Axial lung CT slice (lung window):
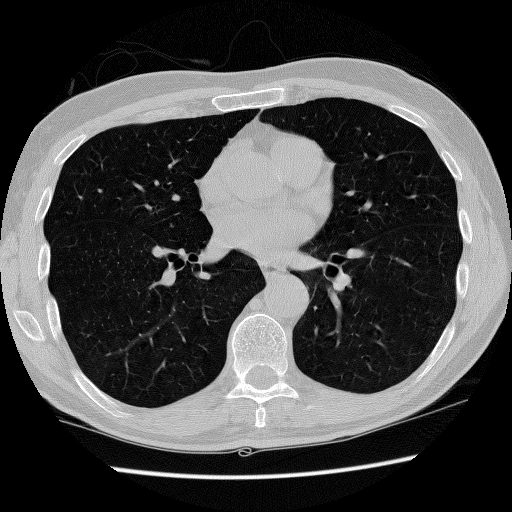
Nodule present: no